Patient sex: M
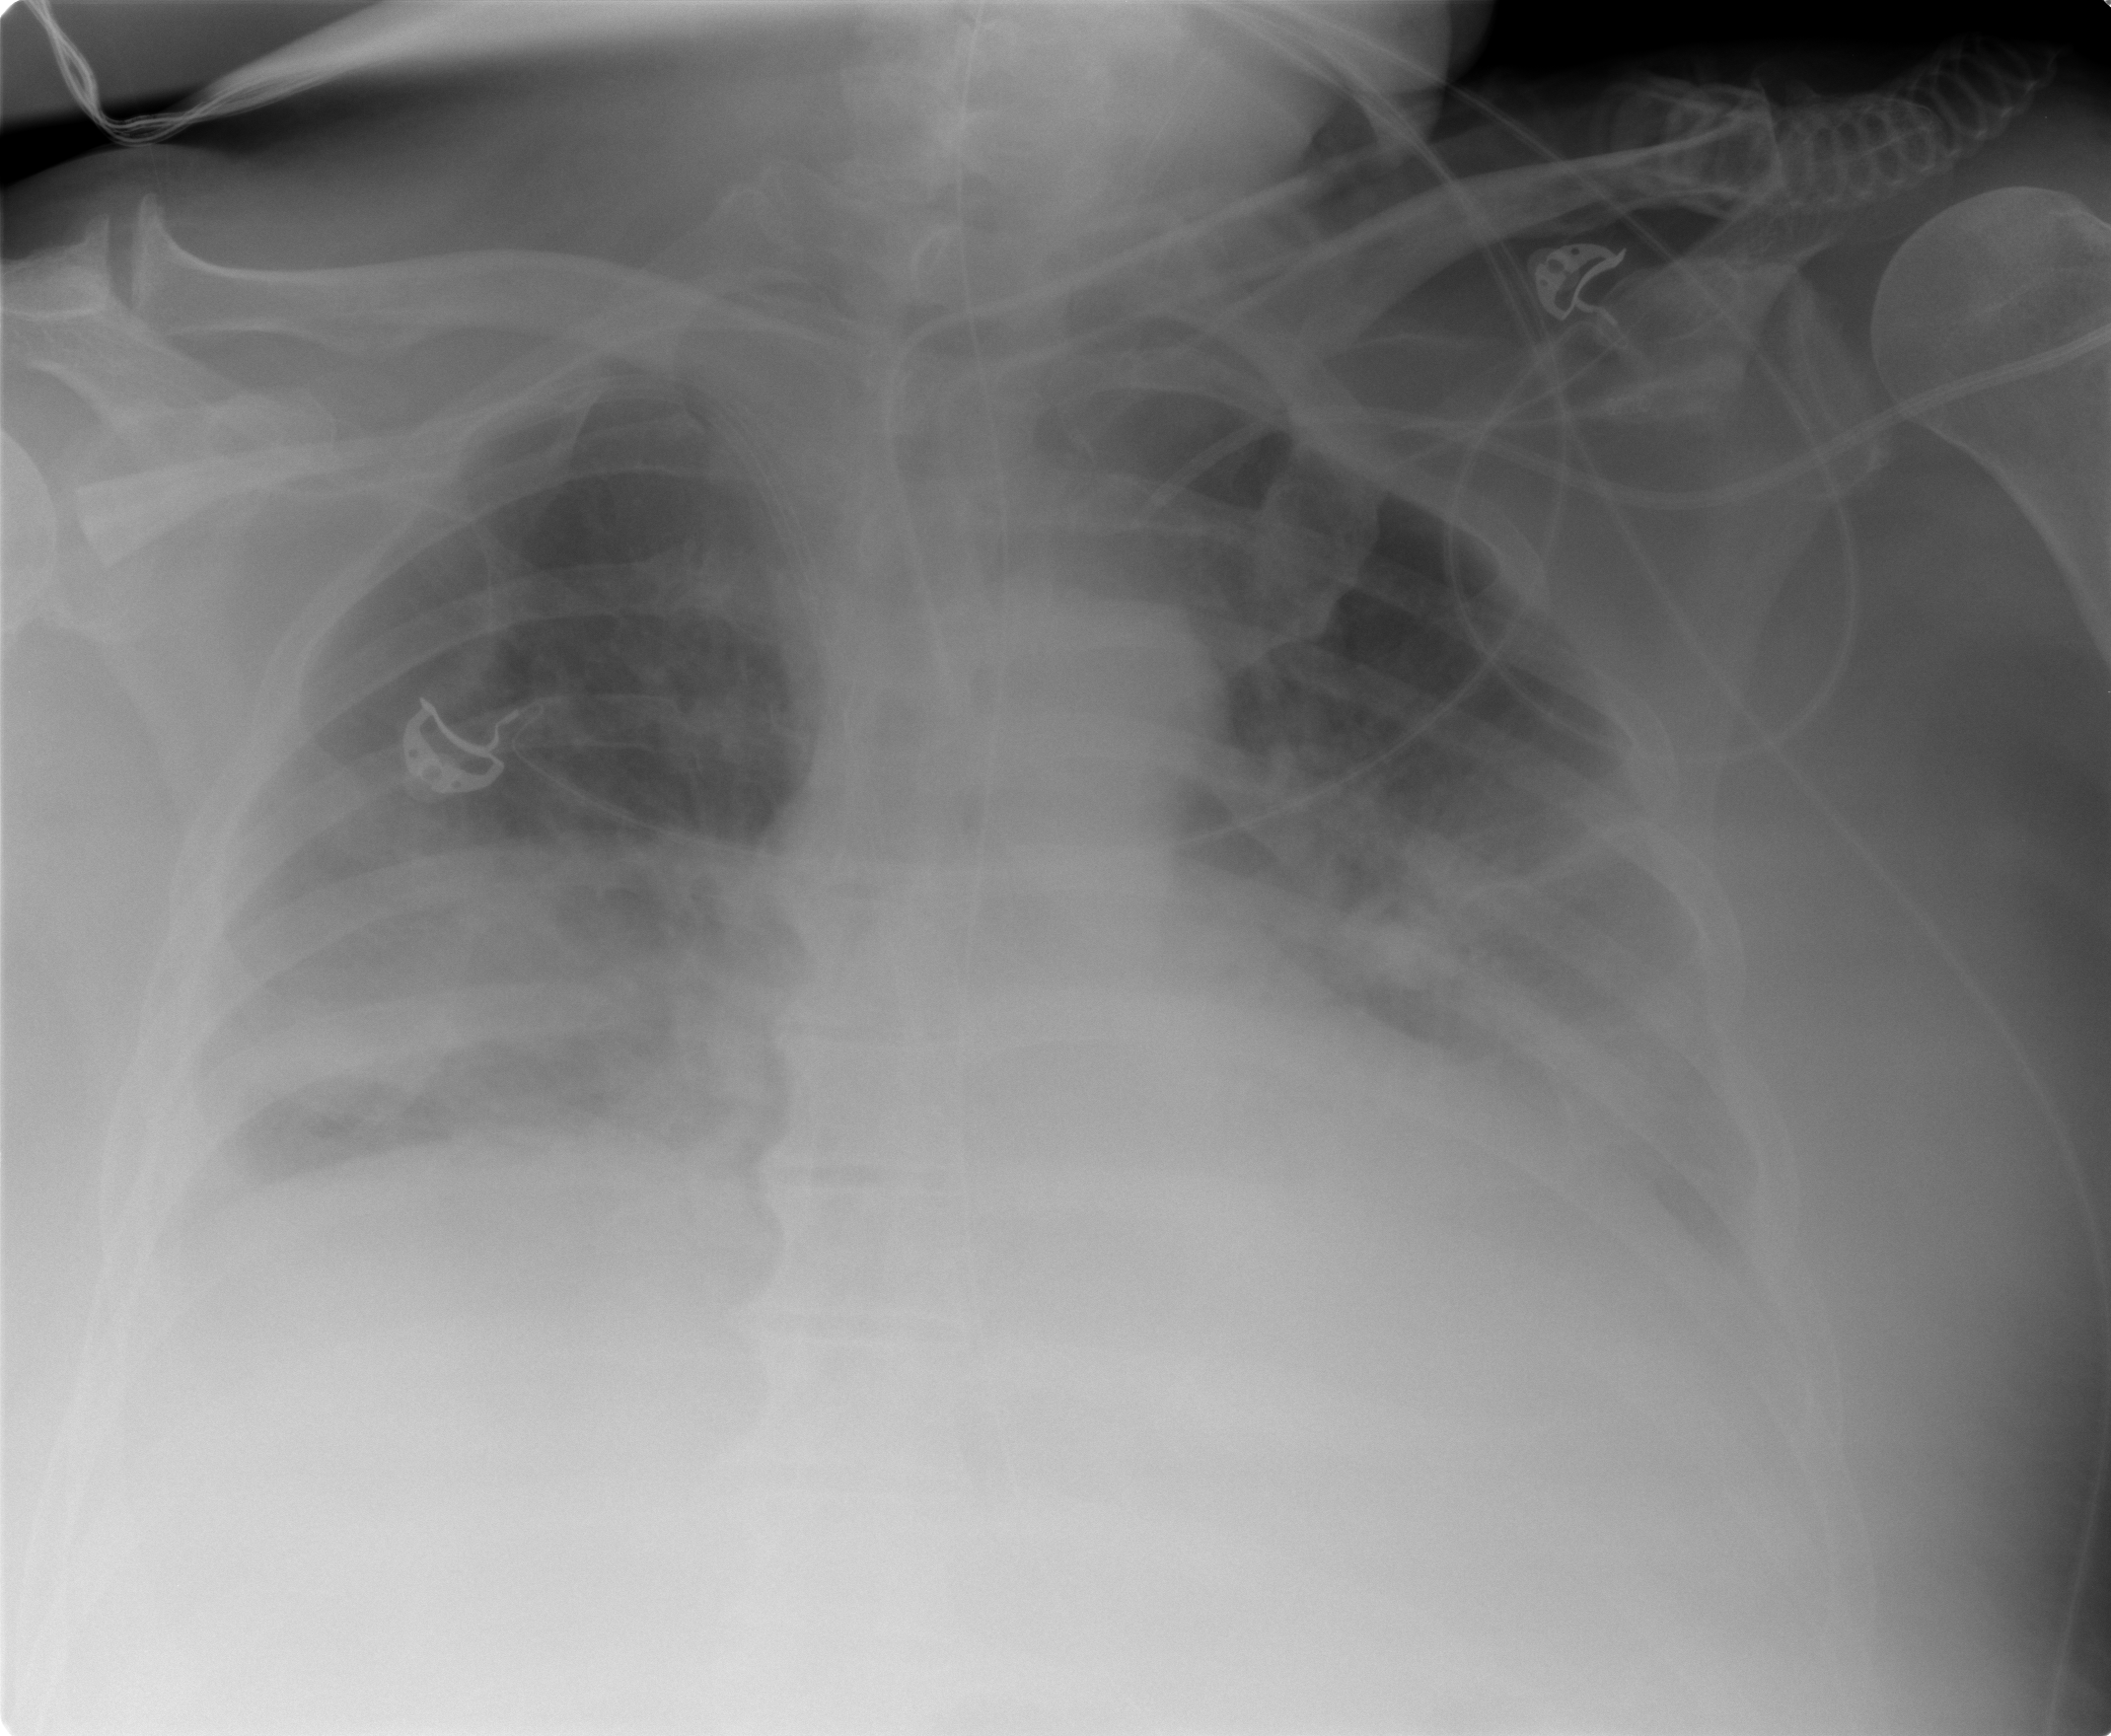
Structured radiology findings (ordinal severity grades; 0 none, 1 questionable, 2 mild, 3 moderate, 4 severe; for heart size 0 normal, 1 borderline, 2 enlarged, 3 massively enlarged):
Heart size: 2
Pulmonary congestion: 2
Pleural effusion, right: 2
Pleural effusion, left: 2
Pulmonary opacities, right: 2
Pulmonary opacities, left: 2
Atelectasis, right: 2
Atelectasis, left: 2